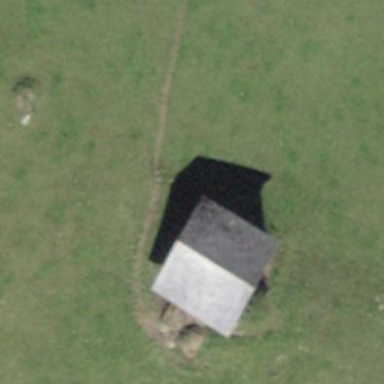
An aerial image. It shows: Rural barn.